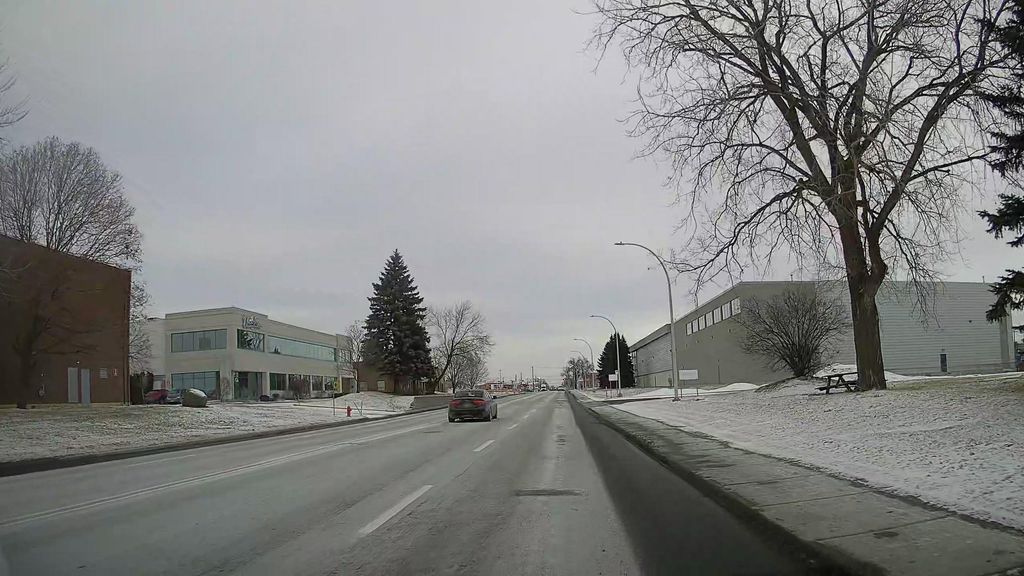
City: montreal